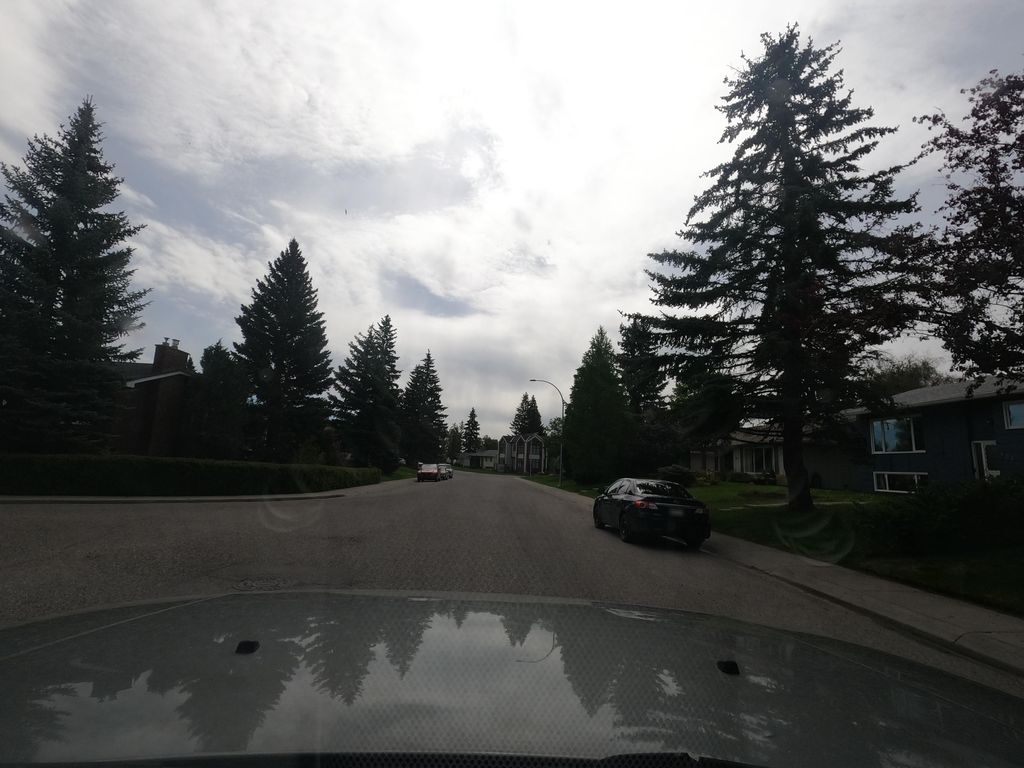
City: calgary